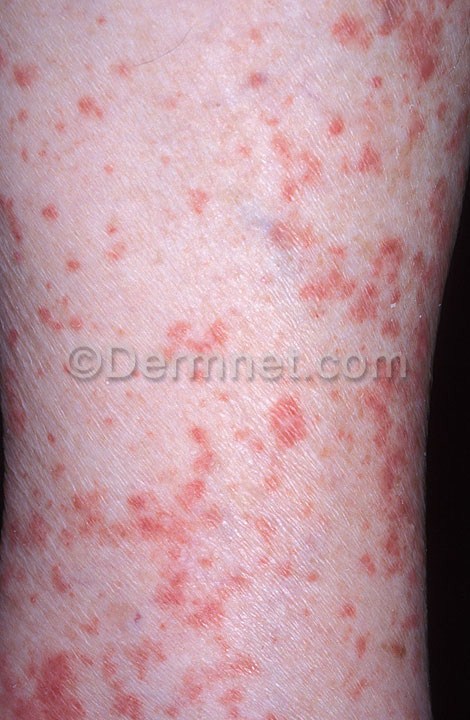
Disease: Vasculitis Photos